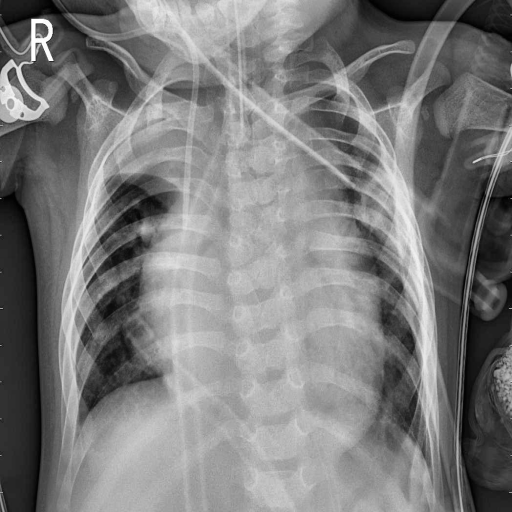
Finding: PNEUMONIA